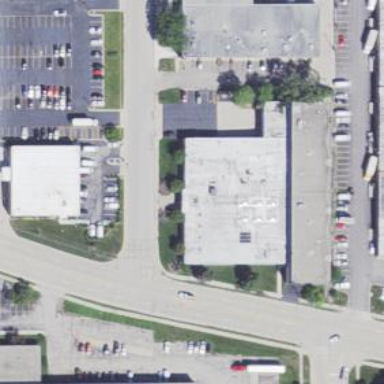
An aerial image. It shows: Industrial building.